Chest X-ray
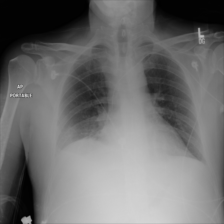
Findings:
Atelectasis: negative
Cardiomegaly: negative
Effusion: negative
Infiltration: negative
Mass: negative
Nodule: negative
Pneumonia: negative
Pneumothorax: negative
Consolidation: negative
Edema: negative
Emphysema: negative
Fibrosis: negative
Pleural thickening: negative
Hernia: negative